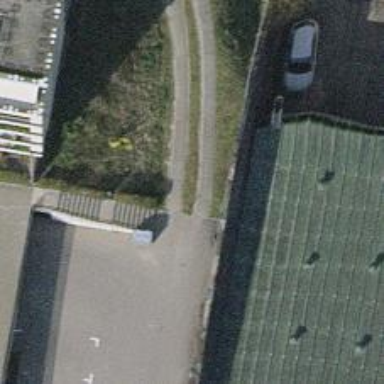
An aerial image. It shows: Bollard barrier.